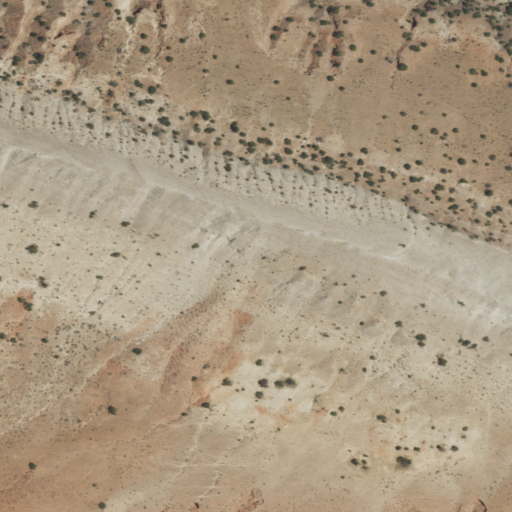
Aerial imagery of ridge(s) in New Mexico named Cuchilla Blanca Hill containing shrub and barren land